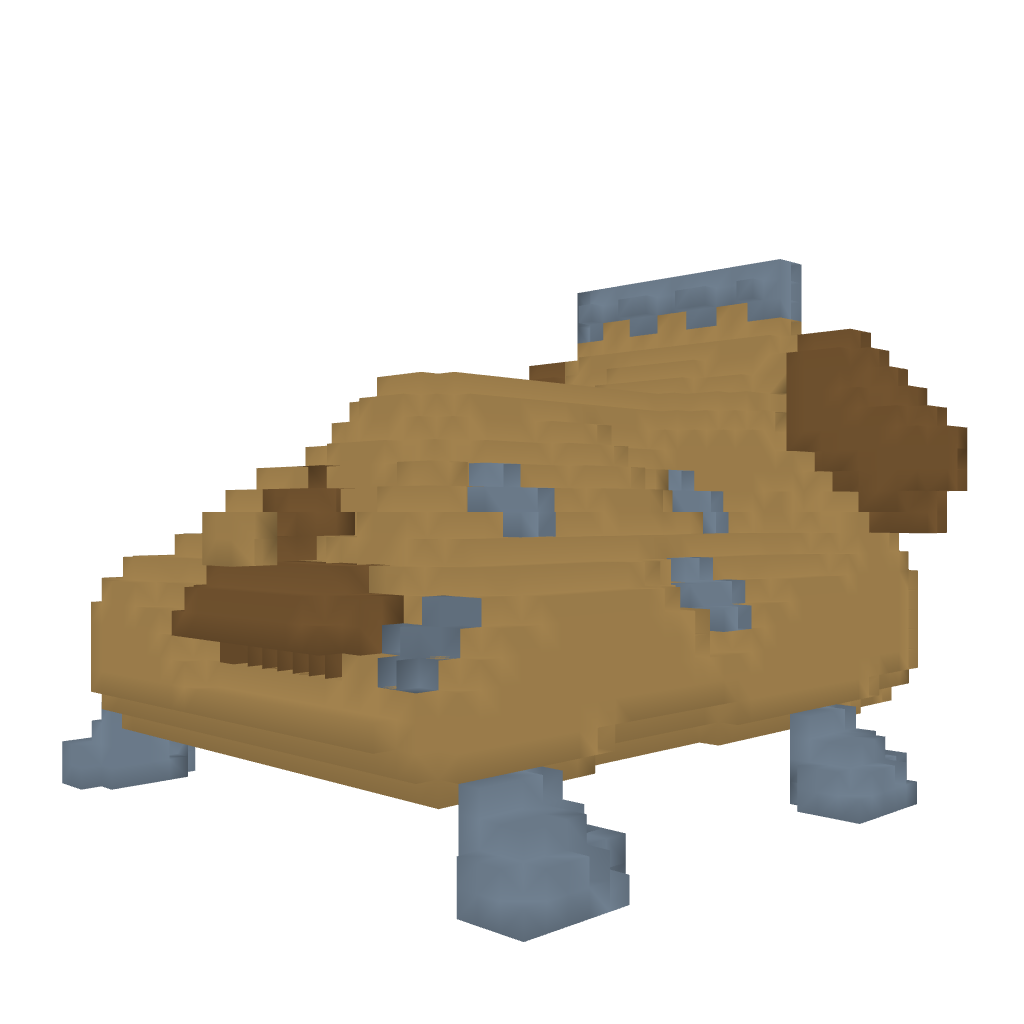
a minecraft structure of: Puppy PillowPet